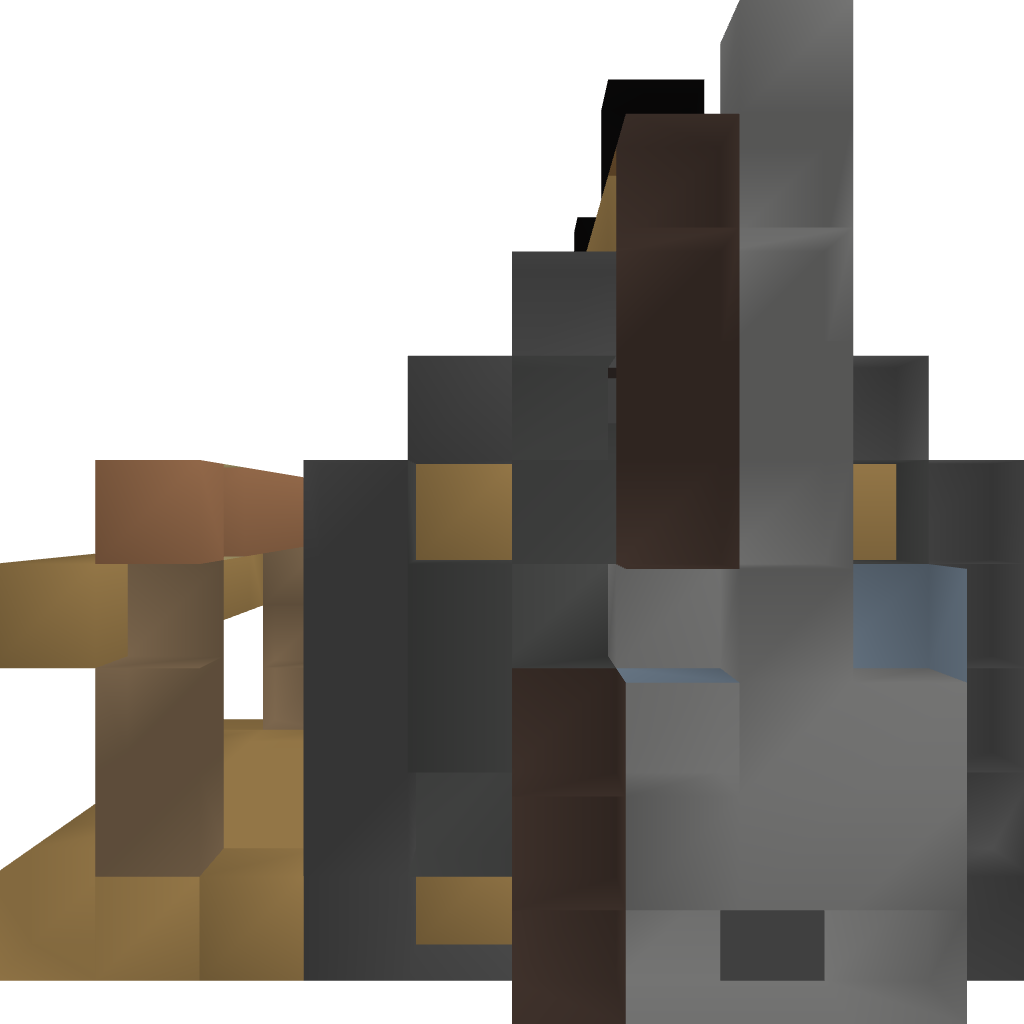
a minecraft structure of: Hardware Store